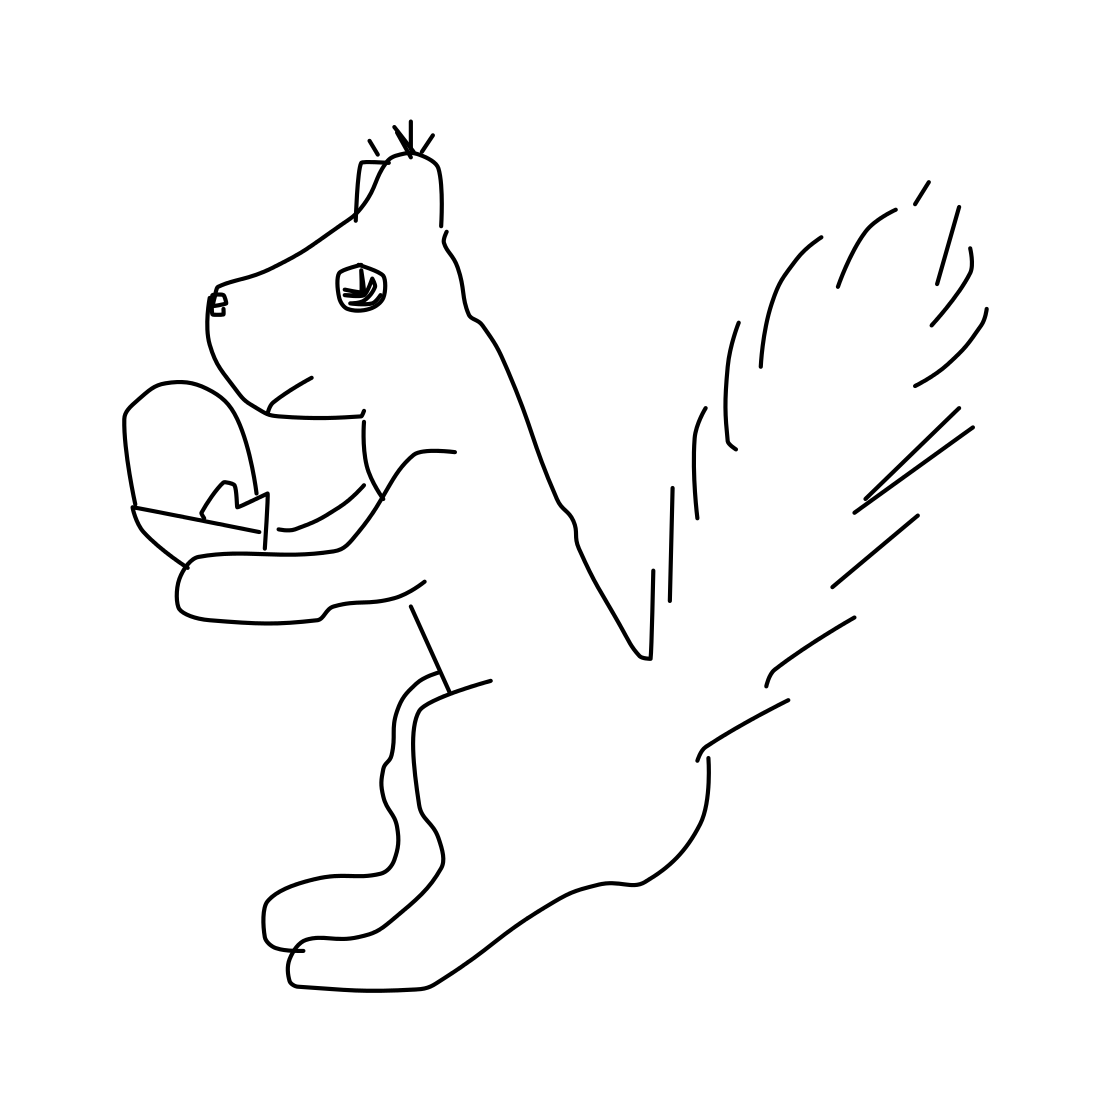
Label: squirrel